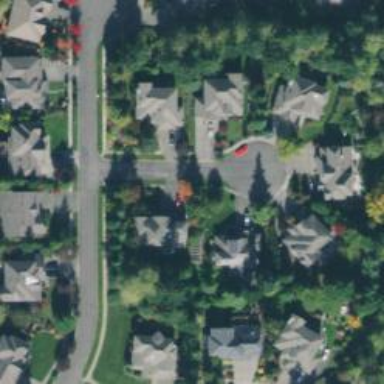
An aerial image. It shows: Residential road with separate asphalt sidewalk.